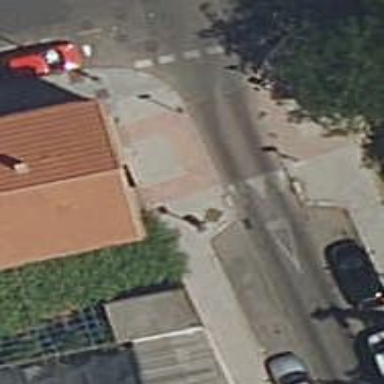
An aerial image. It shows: Traffic calming table.